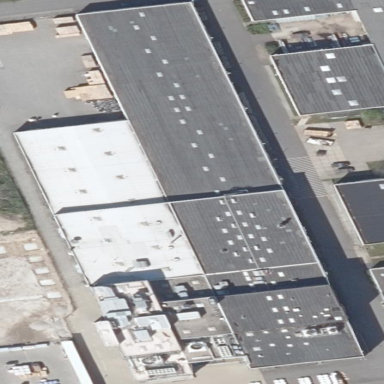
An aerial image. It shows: Industrial building with works on site.